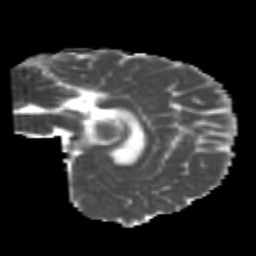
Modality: MD
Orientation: sagittal
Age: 23
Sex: female
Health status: healthy
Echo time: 0.074 s